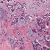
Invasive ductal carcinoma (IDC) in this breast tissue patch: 1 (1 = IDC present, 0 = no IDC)